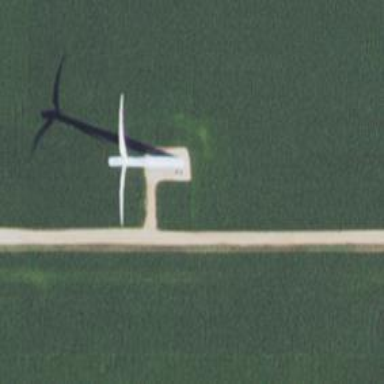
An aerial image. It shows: Wind turbine generating power.